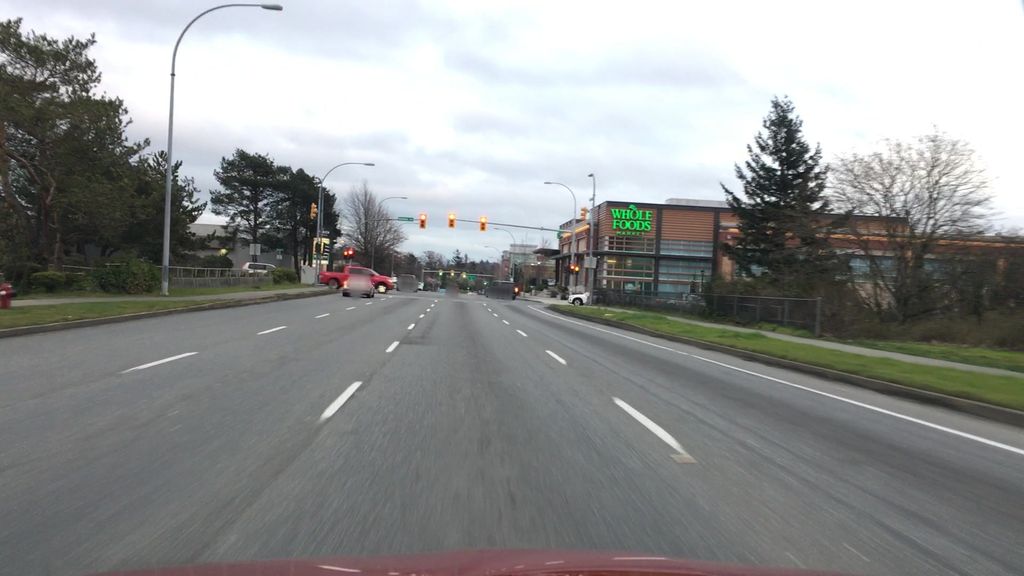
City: victoria